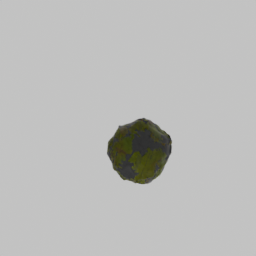
Label: nature